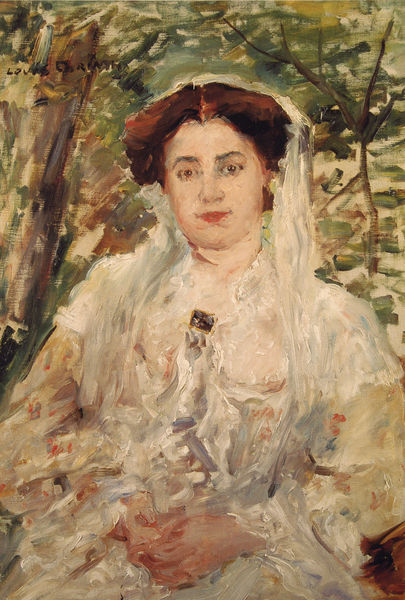
Titel: Paraphrase
Künstler: Lovis Corinth
Standort: Stuttgart
Institution: Kunsthaus Bühler
Schlagwörter: baum, blätter, gemälde, hand, laub, schatten, weiß, bäume, gelb, grün, impressionismus, ocker, sitzen, äste, braun, brust, frau, grau, haar, hell, hut, kleid, licht, mund, nase, ohrring, schmuck, stirn, blick, dame, rot, schleier, schleiher, tuch, beige, jung, augen, gesicht, inkarnat, ärmel, bildnis, hals, hände, portrait, porträt, signatur, ast, baumstamm, natur, stamm, zweige, büsche, pastos, gewand, haare, halbfigur, sitzend, stoff, blatt, augenbrauen, brosche, brünett, frontal, lippen, rosa, scheitel, schön, wald, garten, kopfbedeckung, kette, weis, braut, gefaltet, monet, brauen, manet, faltenwurf, rüschen, schoß, frühling, impression, rothaarig, corinth, lovis corinth, portait, pinselstriche, astwerk, stmm, hande, frantol, weiß augen, astwerkb, schetiel